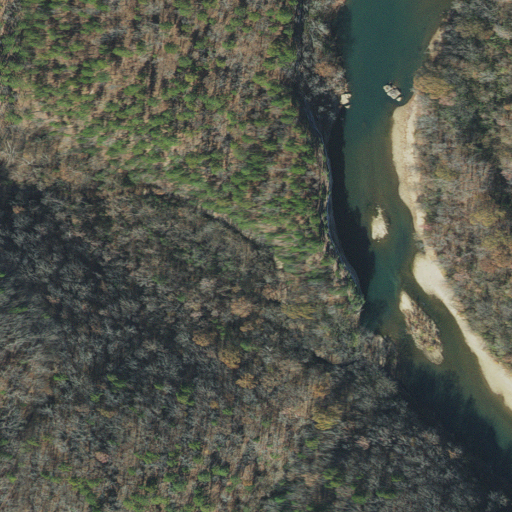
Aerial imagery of valley in Arkansas named Rocky Hollow containing deciduous forest, mixed forest, open water, woody wetlands, barren land, and evergreen forest